Field crop: maize
Growth stage: 2
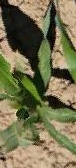
Species: maize